Here is the time-frequency representation (spectrogram) of a rolling-element bearing's vibration measurement. What is the most likely bearing condition (normal, inner_race, outer_race, ball)?
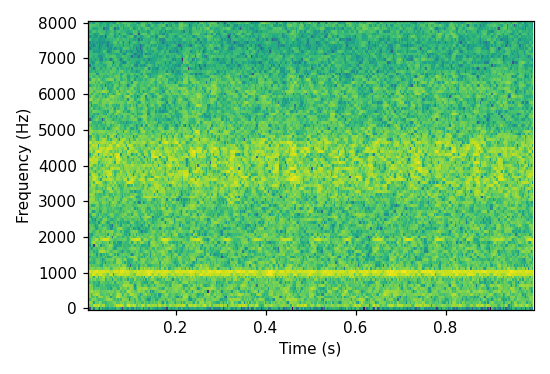
Answer: normal